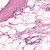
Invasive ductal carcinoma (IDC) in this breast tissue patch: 0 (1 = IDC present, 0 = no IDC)